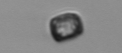
Label: Thalassiosira